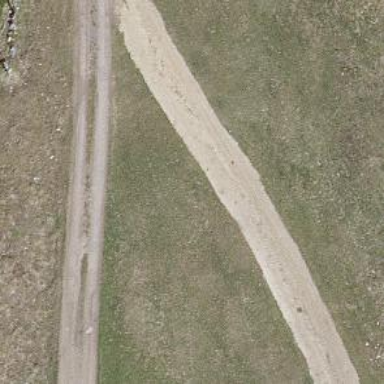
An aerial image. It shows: Grass track with grade5 track type.